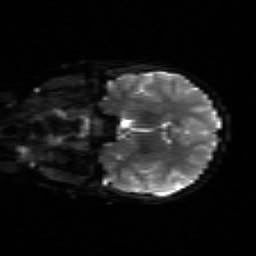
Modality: sbref
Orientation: coronal
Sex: male
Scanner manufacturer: siemens
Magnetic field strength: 3 T
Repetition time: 5 s
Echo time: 0.071 s